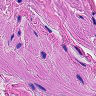
Metastatic tissue present: no